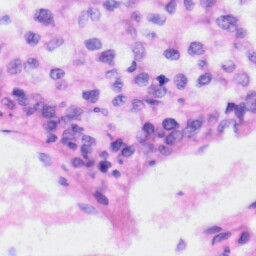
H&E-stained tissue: Liver